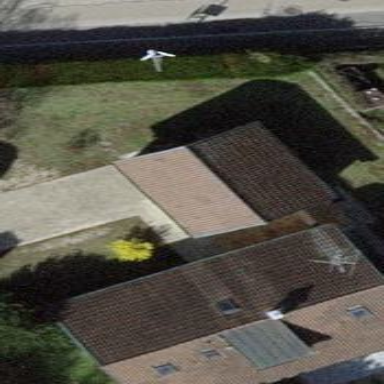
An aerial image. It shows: Garage.